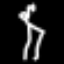
Label: palm tree